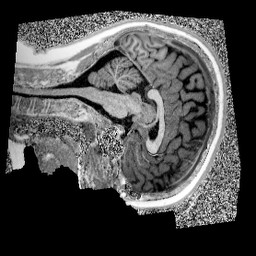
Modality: UNIT1
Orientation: sagittal
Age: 11
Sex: male
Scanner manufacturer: siemens
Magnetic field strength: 3 T
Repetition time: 4 s
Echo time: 0.00299 s